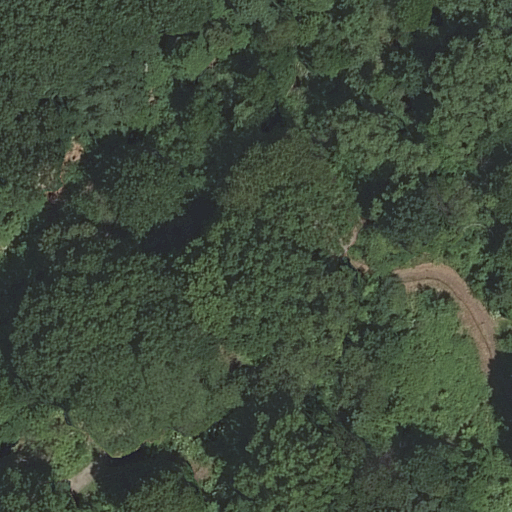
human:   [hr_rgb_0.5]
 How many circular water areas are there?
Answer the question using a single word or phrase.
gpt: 0

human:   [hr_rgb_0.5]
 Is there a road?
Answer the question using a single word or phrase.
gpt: yes

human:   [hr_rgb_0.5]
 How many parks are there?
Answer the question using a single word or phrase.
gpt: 1

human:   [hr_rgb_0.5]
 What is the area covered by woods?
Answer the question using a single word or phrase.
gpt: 9790m2

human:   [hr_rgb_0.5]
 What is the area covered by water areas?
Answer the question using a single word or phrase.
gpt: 0m2

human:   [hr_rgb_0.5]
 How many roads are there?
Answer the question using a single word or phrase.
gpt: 6

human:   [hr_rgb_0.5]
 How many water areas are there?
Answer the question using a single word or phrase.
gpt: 0

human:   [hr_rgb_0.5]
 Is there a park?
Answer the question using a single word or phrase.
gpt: yes

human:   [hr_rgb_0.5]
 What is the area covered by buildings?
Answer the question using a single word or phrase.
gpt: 0m2

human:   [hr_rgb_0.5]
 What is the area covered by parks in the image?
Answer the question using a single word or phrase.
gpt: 10633m2

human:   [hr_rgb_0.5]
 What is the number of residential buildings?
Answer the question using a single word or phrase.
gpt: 0

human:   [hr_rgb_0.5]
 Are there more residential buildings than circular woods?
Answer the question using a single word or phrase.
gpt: no

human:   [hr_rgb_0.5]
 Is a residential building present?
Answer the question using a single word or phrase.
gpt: no

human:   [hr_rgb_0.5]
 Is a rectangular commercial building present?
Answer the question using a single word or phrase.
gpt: no

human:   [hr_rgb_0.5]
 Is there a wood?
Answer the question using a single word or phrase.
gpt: yes

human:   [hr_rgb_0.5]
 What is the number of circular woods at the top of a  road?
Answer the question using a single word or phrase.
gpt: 0

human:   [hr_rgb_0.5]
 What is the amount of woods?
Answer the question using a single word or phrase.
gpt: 1

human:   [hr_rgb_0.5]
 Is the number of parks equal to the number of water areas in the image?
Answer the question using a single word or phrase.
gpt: no

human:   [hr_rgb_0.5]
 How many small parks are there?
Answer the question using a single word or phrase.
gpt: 0

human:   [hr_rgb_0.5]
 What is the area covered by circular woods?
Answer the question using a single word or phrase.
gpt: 0m2

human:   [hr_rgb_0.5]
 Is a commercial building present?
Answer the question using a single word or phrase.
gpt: no

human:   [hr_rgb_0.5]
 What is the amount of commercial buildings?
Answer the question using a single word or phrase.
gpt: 0

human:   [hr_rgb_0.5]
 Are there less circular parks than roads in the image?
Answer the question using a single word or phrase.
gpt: yes

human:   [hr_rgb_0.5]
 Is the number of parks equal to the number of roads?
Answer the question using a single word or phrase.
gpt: no

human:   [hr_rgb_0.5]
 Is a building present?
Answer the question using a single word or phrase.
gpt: no

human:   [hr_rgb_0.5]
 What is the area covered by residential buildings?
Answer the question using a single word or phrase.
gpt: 0m2

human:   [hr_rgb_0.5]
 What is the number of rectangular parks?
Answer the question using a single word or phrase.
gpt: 1

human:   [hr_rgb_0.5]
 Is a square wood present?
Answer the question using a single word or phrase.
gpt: no

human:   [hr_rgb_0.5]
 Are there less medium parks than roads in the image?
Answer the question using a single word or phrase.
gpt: yes

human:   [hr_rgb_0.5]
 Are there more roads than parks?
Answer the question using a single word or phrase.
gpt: yes

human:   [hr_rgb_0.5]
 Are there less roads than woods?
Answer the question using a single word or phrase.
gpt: no

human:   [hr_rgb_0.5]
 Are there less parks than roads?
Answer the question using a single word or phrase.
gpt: yes

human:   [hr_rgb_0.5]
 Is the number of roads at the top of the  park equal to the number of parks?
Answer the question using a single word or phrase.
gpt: no

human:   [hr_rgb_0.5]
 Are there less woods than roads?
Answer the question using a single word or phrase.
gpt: yes

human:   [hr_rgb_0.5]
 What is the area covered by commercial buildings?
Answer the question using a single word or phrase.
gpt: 0m2

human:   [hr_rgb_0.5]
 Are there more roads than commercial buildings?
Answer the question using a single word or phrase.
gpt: yes

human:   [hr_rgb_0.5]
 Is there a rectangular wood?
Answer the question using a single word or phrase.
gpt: no

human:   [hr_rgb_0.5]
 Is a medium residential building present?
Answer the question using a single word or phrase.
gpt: no

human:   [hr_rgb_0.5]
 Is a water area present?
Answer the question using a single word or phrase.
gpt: no

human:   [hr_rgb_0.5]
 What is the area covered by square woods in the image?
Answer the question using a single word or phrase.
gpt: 0m2

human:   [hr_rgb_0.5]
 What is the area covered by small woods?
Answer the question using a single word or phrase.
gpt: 0m2

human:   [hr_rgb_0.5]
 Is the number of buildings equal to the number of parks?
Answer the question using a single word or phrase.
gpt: no

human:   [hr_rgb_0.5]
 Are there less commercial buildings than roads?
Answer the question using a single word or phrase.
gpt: yes

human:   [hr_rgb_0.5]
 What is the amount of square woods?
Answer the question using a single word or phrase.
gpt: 0

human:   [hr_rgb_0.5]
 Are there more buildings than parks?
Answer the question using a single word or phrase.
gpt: no

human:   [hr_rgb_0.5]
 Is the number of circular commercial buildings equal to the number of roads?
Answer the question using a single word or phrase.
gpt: no

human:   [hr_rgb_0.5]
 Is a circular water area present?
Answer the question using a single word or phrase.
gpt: no

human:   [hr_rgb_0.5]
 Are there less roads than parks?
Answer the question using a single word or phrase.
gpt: no

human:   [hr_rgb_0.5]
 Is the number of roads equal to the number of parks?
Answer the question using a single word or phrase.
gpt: no

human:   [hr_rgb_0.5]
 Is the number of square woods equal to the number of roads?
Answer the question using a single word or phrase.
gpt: no

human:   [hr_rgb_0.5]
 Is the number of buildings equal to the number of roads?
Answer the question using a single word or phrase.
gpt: no

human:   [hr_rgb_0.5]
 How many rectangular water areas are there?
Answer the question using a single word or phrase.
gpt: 0

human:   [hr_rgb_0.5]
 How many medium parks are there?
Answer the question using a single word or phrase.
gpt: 0

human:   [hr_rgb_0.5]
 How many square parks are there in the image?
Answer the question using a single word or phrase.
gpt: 0

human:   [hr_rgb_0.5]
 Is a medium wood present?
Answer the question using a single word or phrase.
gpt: no

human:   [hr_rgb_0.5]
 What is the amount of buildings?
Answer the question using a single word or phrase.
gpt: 0

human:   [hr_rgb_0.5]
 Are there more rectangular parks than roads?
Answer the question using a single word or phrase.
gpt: no

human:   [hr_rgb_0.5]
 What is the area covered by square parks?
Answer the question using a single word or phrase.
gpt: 0m2

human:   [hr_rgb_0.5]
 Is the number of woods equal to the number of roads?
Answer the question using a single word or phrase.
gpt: no

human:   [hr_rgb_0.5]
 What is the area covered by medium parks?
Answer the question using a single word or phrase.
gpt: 0m2

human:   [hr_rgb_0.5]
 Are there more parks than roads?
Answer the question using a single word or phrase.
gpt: no

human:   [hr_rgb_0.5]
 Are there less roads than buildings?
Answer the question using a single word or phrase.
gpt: no

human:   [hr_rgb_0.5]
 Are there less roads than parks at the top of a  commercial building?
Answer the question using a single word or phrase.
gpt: no

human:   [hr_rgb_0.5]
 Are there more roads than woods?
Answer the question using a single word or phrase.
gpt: yes